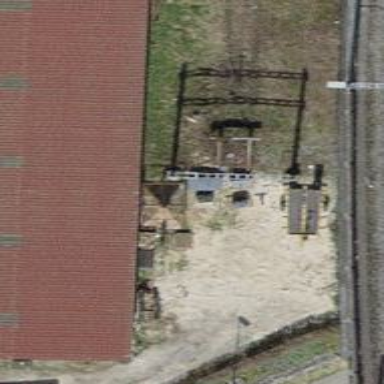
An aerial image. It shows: Railway buffer stop.